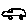
Label: car